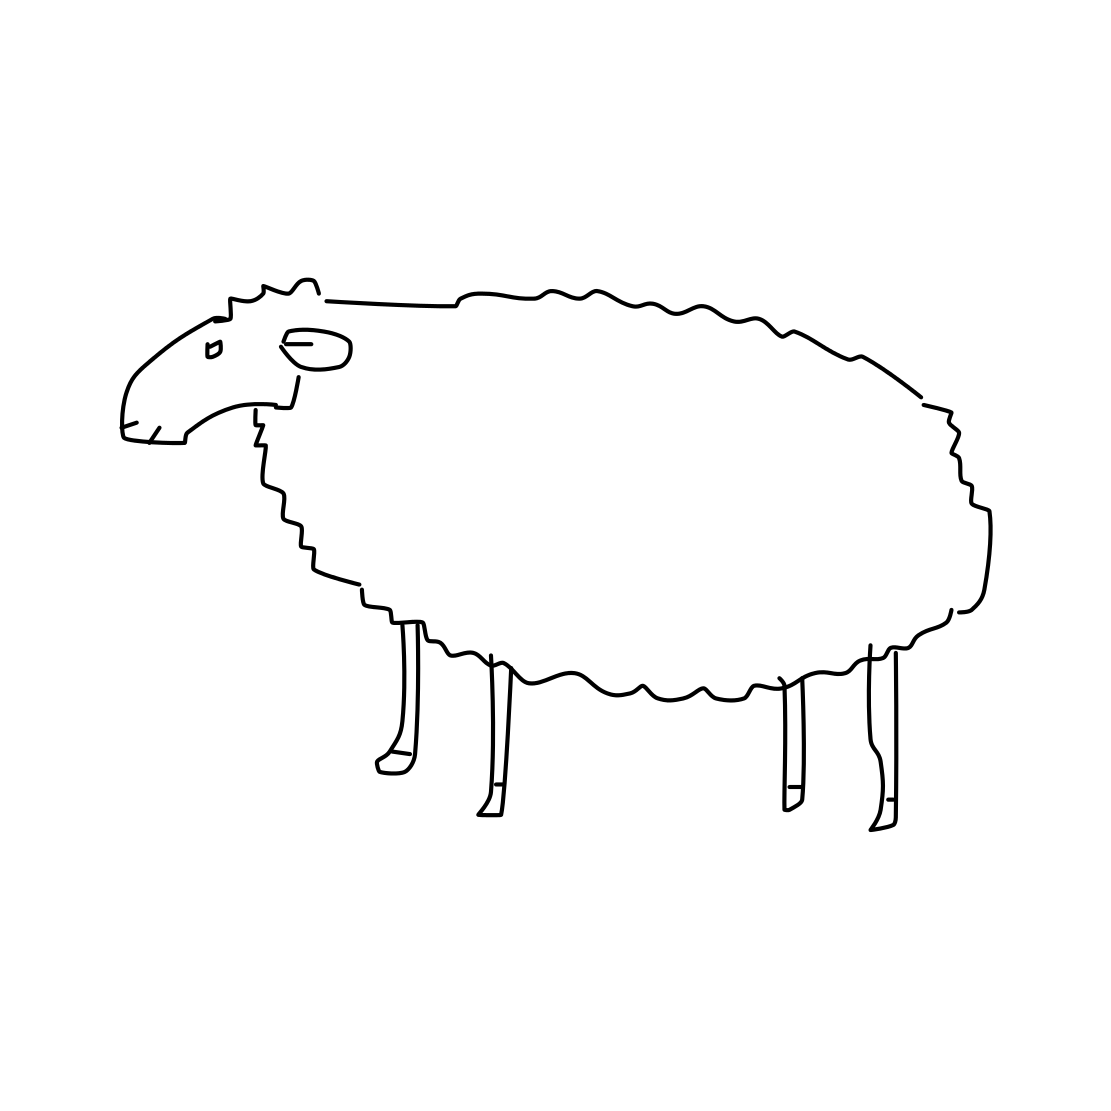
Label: sheep